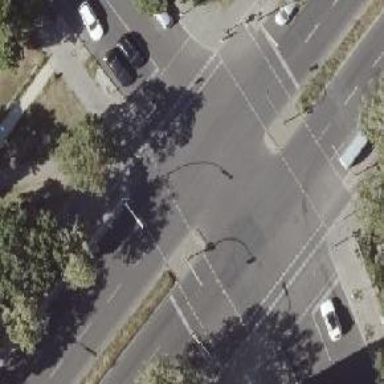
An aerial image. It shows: Crossing with traffic signals.